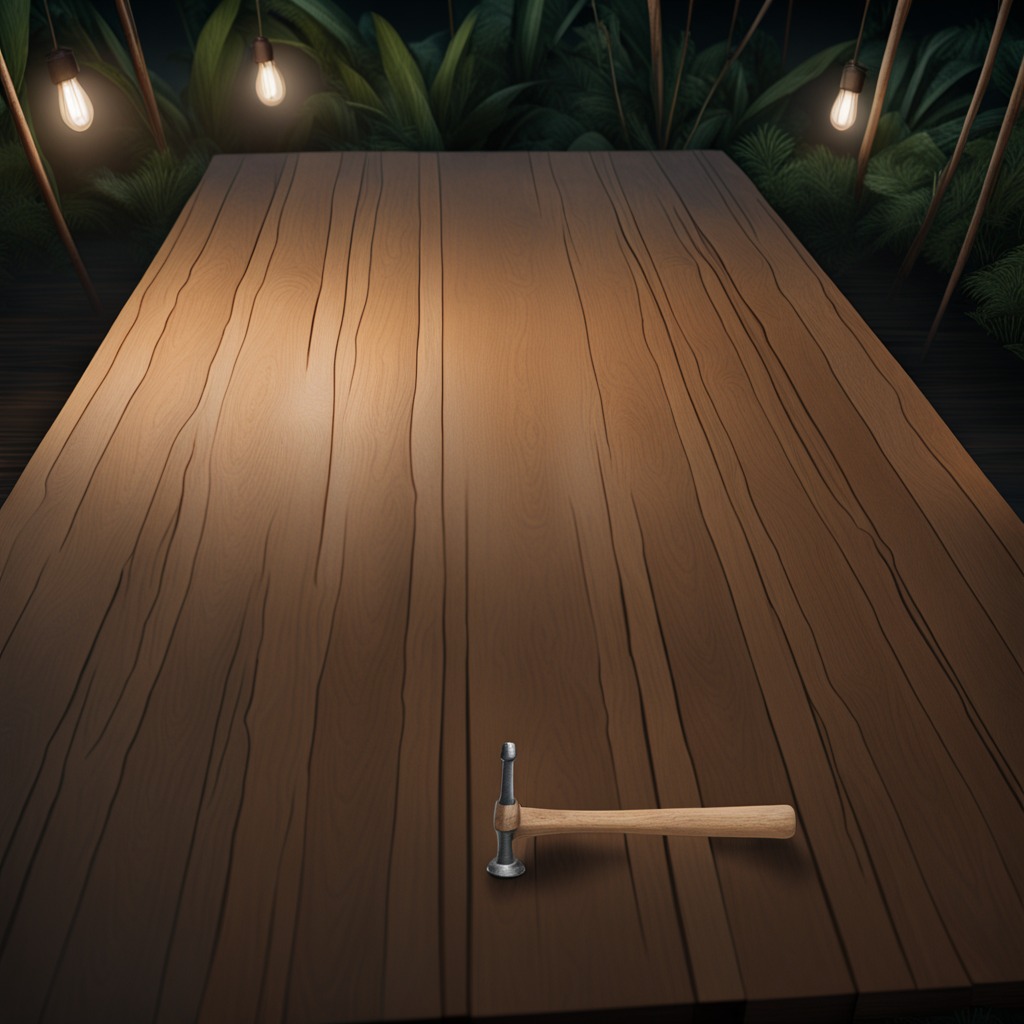
A hammer is lying on the wooden table.